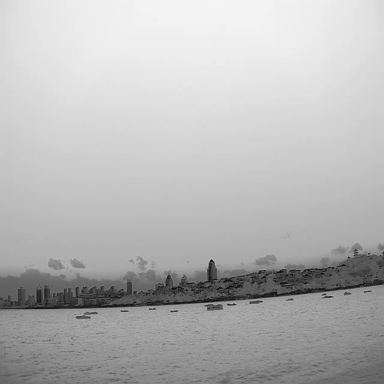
There are 12 bulk_carriers in the infrared image.